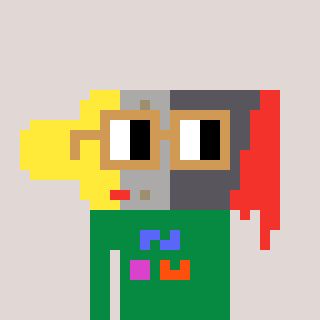
a pixel art character with square brown glasses, a paintbrush-shaped head and a green-colored body on a warm background